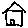
Label: house